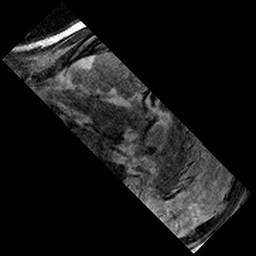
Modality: T2w
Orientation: sagittal
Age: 13
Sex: female
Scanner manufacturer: siemens
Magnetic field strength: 3 T
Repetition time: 9.23 s
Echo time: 0.067 s